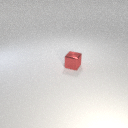
small red metal cube